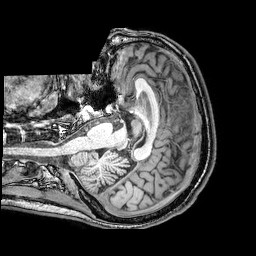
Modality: T1w
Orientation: axial
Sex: male
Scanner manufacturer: philips
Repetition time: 0.008193 s
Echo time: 0.00377 s